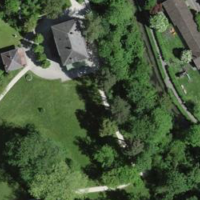
EUNIS habitat code: 53
Species observed at this site:
Certhia brachydactyla
Corvus corone
Anacamptis pyramidalis
Dendrocopos major
Sambucus nigra
Sylvia atricapilla
Lathyrus vernus
Phylloscopus collybita
Taxus baccata
Carpinus betulus
Chelidonium majus
Geranium robertianum
Erithacus rubecula
Pica pica
Phoenicurus ochruros
Sitta europaea
Columba livia
Picus viridis
Cyanistes caeruleus
Anas platyrhynchos
Sturnus vulgaris
Troglodytes troglodytes
Passer domesticus
Fringilla coelebs
Regulus ignicapilla
Primula veris
Carduelis carduelis
Turdus merula
Columba palumbus
Parus major
Mergus merganser
Milvus milvus
Hedera helix
Accipiter nisus